Aerial crown-view tile of a tropical tree (Barro Colorado Island, Panama), acquired 20250317:
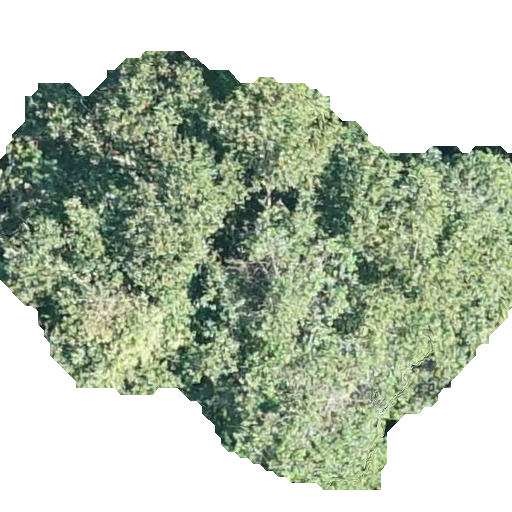
Species: Hieronyma alchorneoides
GBIF accepted scientific name: Hieronyma alchorneoides
Crown area: 237.868 m²